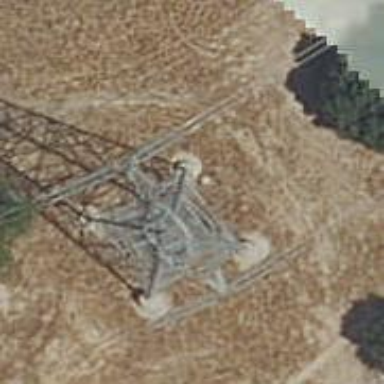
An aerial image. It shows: Power line is depicted.